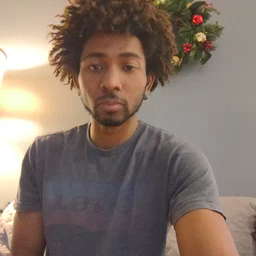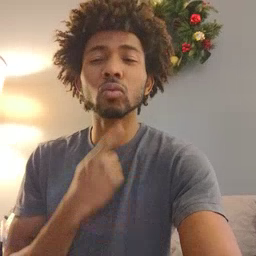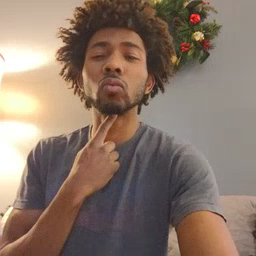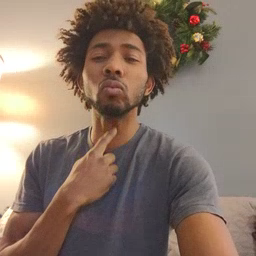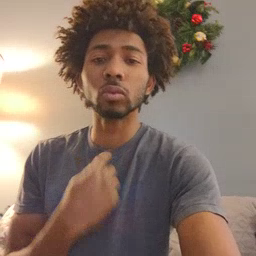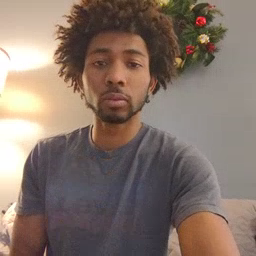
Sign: thirsty